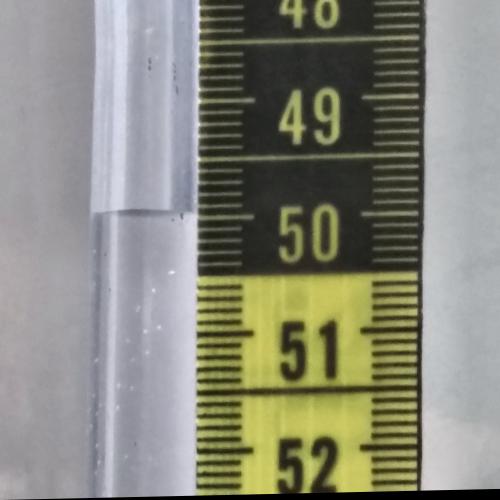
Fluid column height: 50.0 cm